Question: I have this query in sql, and i can't get it right.
I'm trying to make a query to get the results from chat.
'''
select message, first_name, last_name, dataPost,picture
from chat_comms
right join utilizadores
on (chat_comms.id_writer = utilizadores.id_user)
or (chat_comms.id_reader = utilizadores.id_user)
where id_writer = 1
or (id_reader = 1 and id_writer = 13)
order by dataPost ASC
'''

the , should be different because they are different users, how can i solve this?
---
<URL>
---
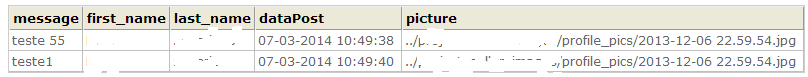
Answer: It looks like you have the duplicate rows because one of the users is the "writer" and the other is the "reader". I'm guessing that you actually want one row for each row in 'chat_comms' linked to both the "writer" and "reader". In this case you need to join to 'utilizadores' twice instead of using the 'or':
'''
select message, writer.first_name, writer.last_name, dataPost, picture
from chat_comms
left join utilizadores writer on chat_comms.id_writer = writer.id_user
left join utilizadores reader on chat_comms.id_reader = reader.id_user
where id_writer = 1
or (id_reader = 1 and id_writer = 13)
order by dataPost ASC
'''
This is just a guess because you haven't adequately described the result you're trying to achieve.